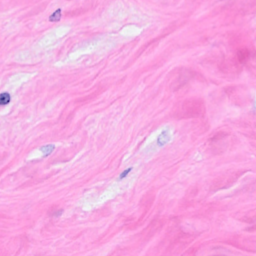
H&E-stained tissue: Breast